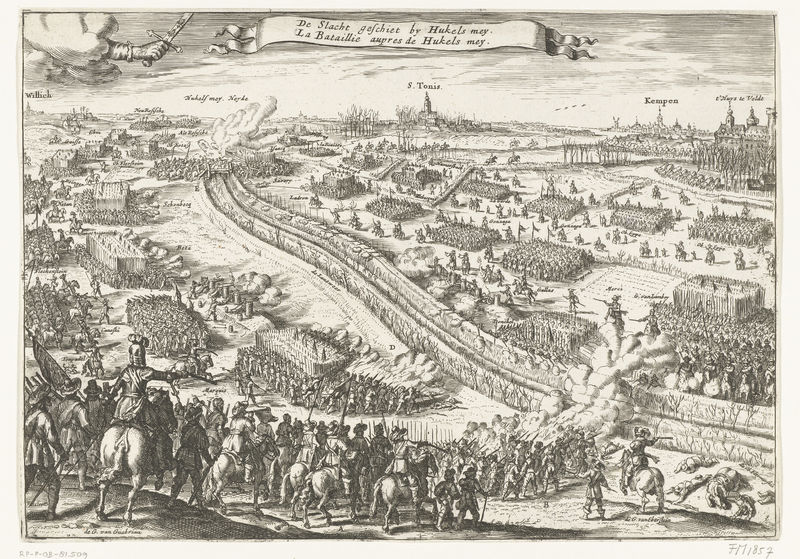
Titel: Slag bij Hickelsmey (bij Kempen)
Standort: Amsterdam
Institution: Rijksmuseum
Schlagwörter: kampf, pferde, reiter, krieg, schlacht, soldaten, waffen, tote, gewehr, krieger, graben, feldherr, kanonen, gewehre, feldlager, kempen, huckels, s. tonis